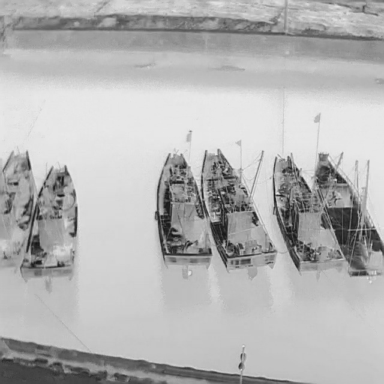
There are six bulk_carriers in the infrared image.